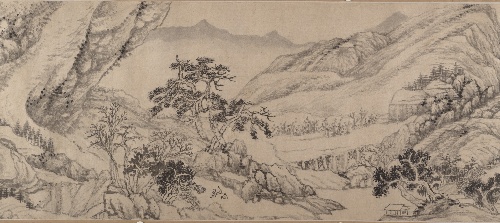
Title: 清   柳堉   山水圖  卷|Traveling Amid Streams and Mountains
Artist: Liu Yu
Artist bio: Chinese, 1620–after 1689
Date: 1680
Object type: Handscroll
Classification: Paintings
Medium: Handscroll; ink on paper
Culture: China
Period: Qing dynasty (1644–1911)
Dimensions: 10 3/8 x 200 1/4 in. (26.4 x 508.6 cm)
Department: Asian Art
Credit line: Bequest of John M. Crawford Jr., 1988
Accession year: 1989
Repository: Metropolitan Museum of Art, New York, NY
Tags: Landscapes|Mountains|Streams